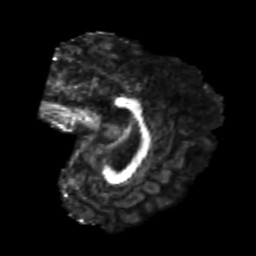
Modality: FA
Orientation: sagittal
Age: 23
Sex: female
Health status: healthy
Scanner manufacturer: philips
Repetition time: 7.388 s
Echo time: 0.08599 s